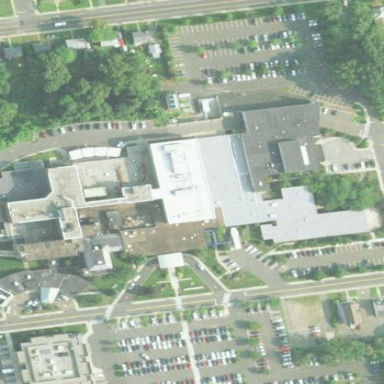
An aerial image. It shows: Hospital.